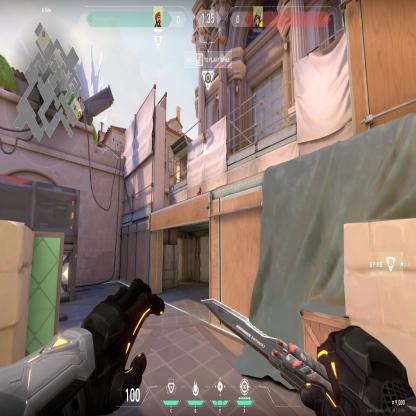
Label: enemy